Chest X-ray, PA view. Patient: 30 years old, sex F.
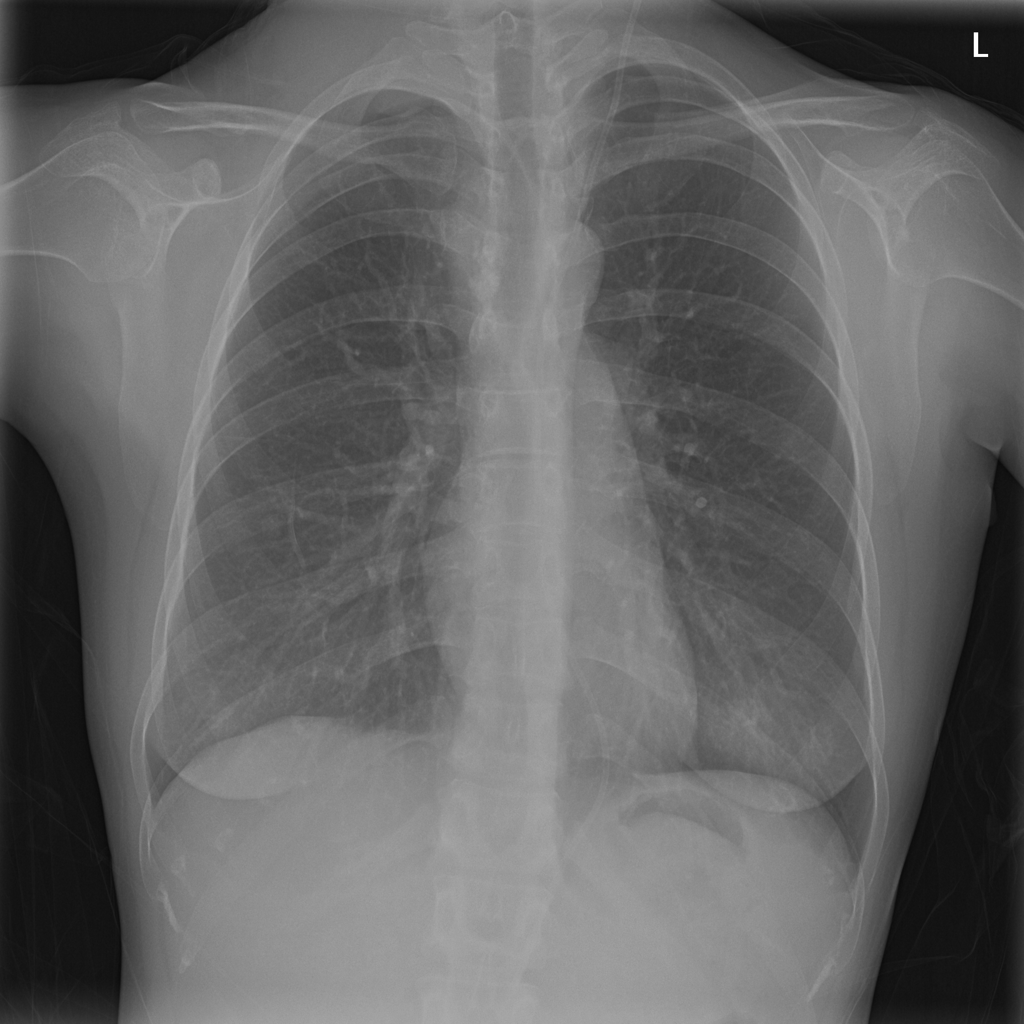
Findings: No Finding